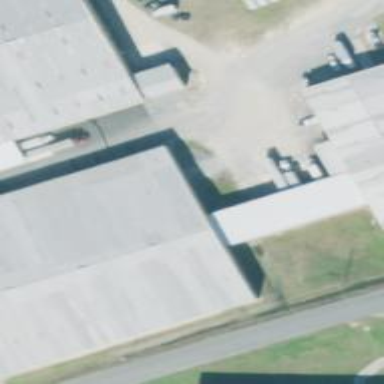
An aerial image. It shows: Warehouse.